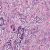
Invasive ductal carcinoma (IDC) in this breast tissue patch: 1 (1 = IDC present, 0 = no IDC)